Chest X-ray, AP view. Patient: 19 years old, sex M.
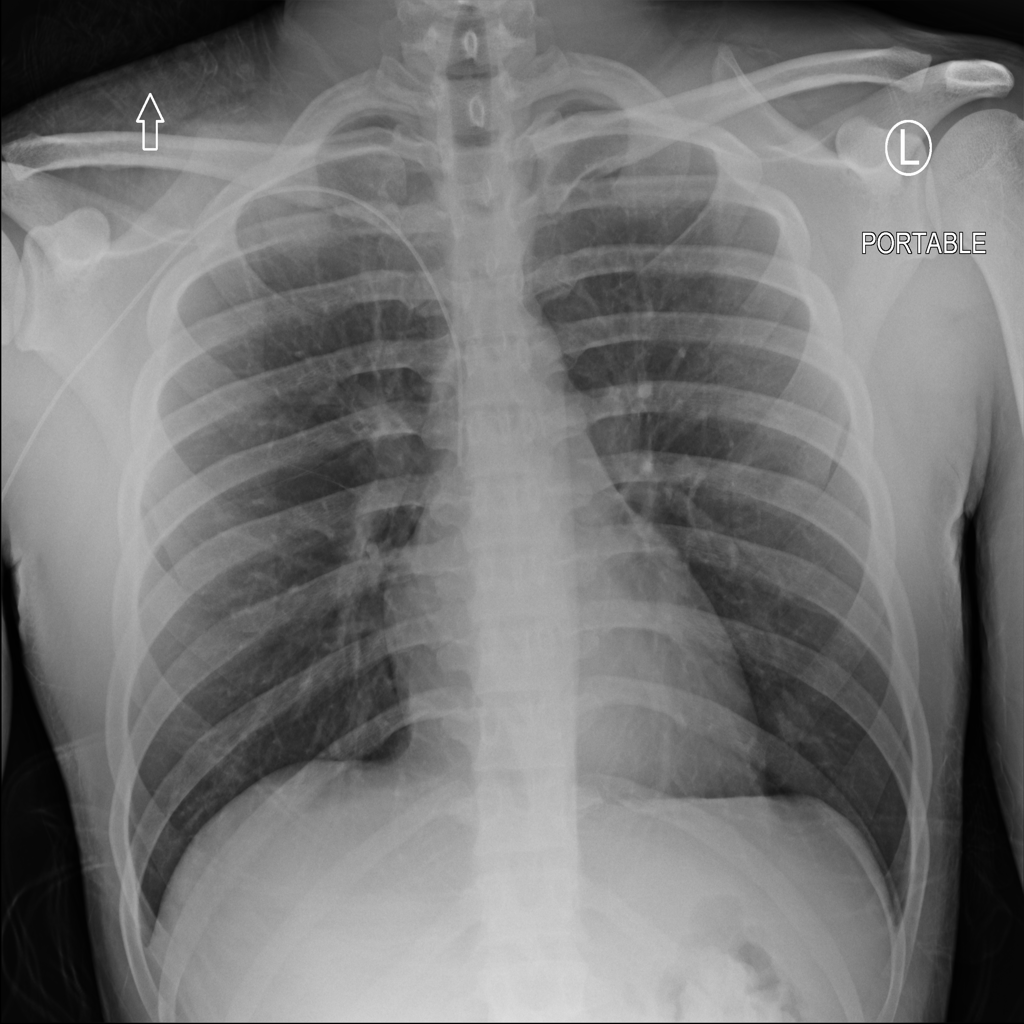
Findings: No Finding